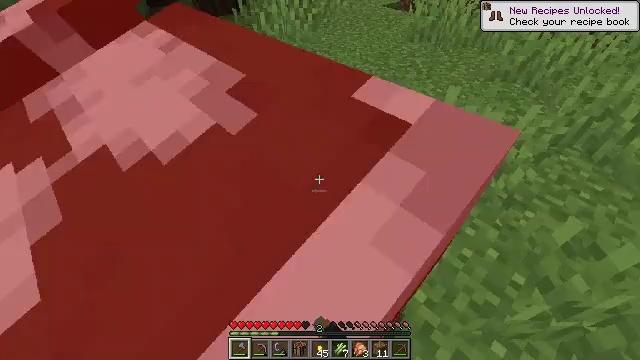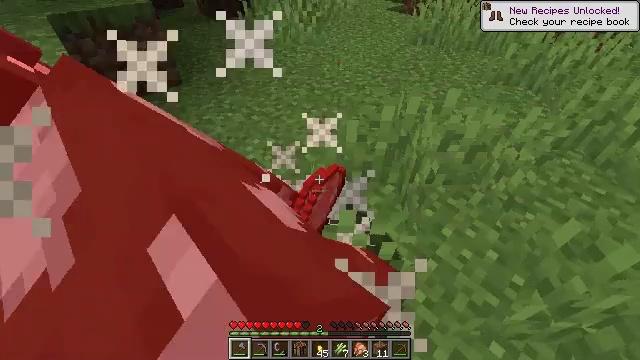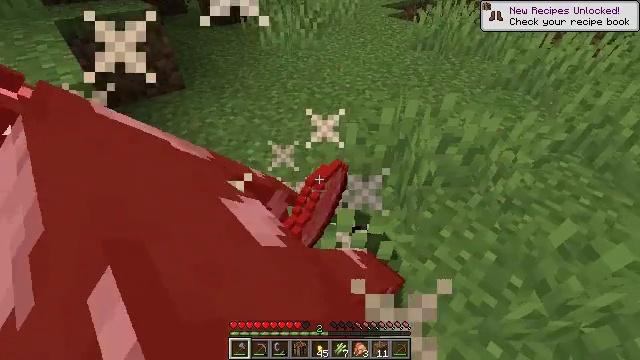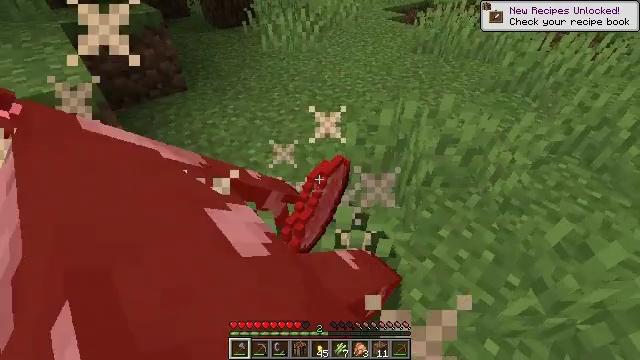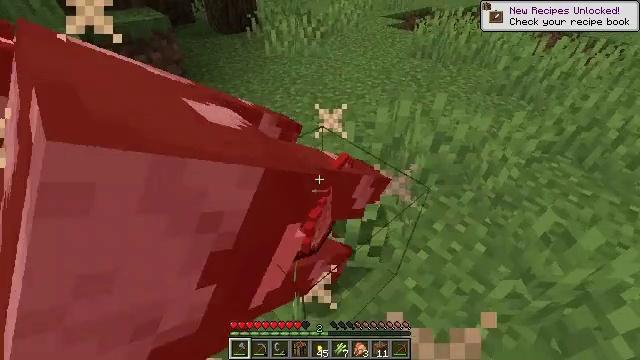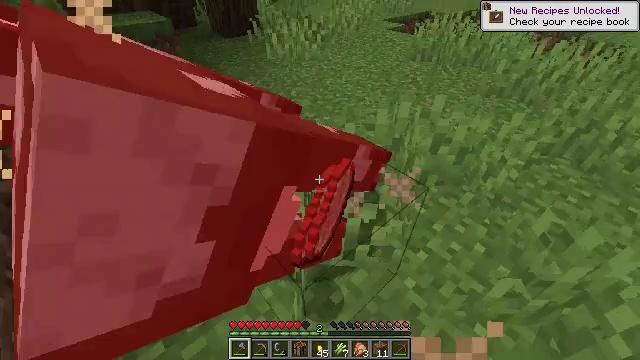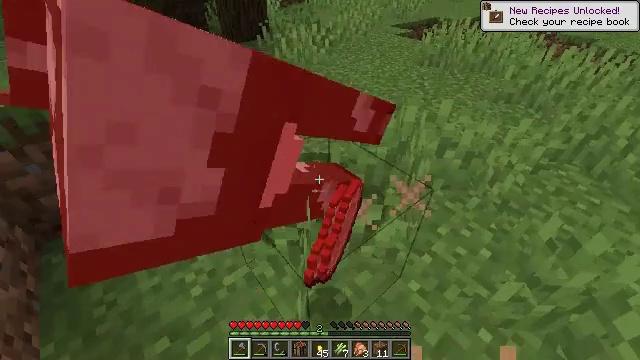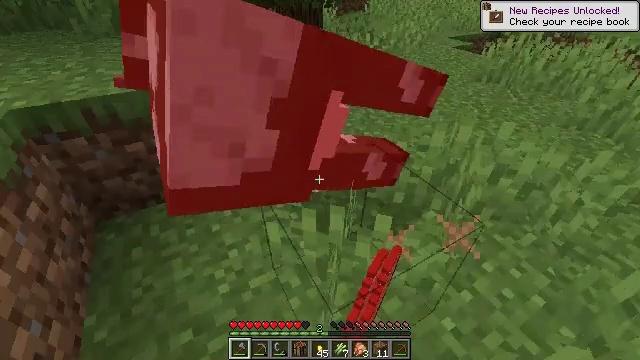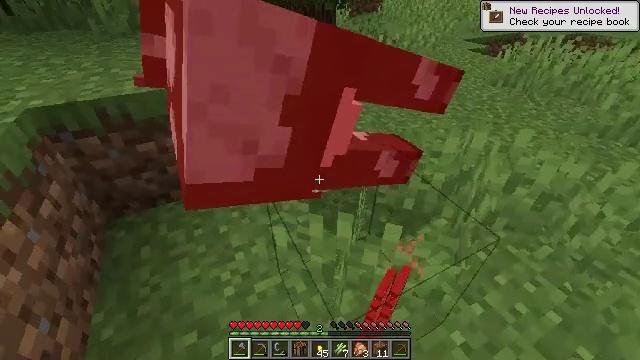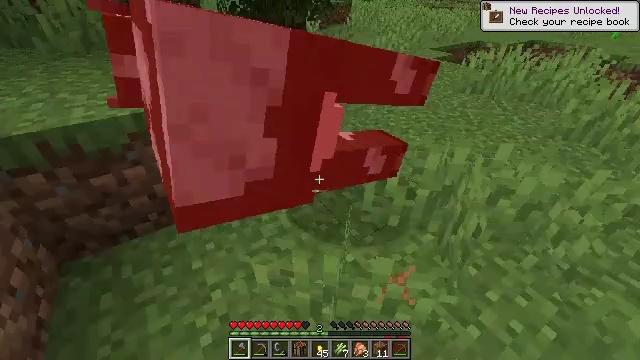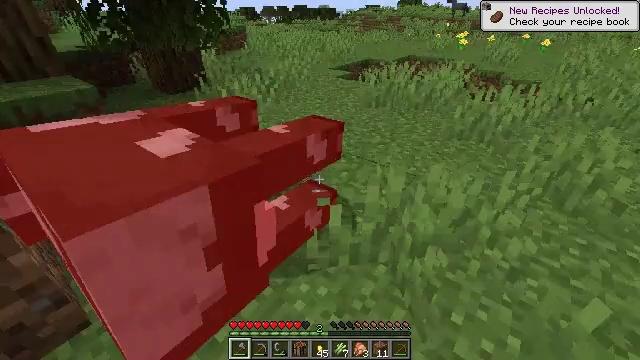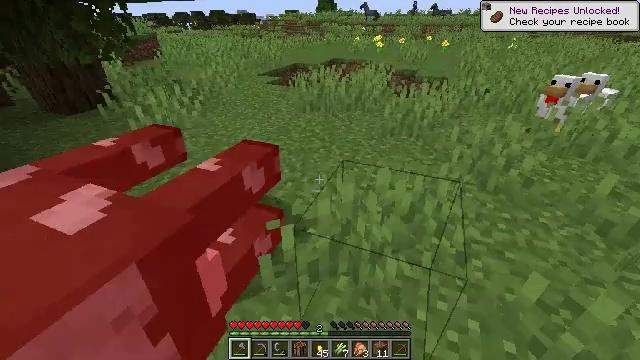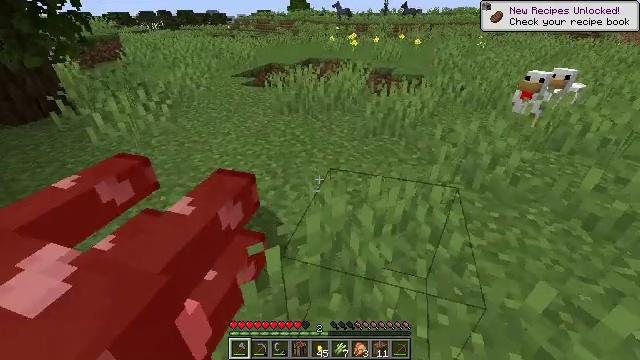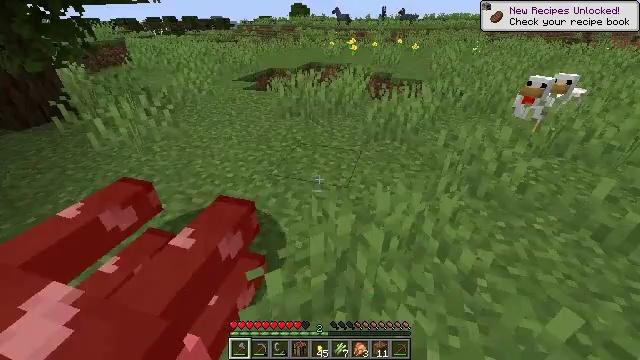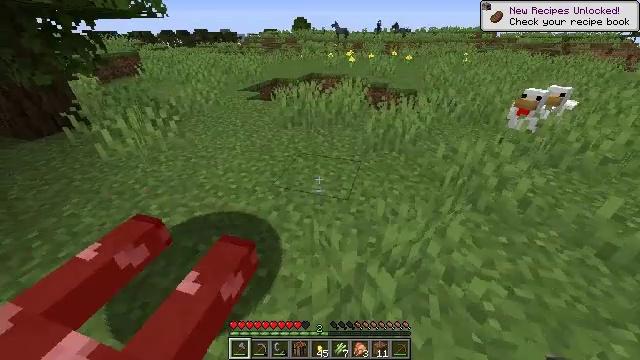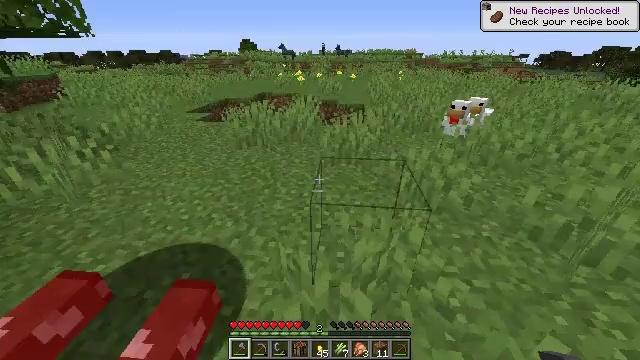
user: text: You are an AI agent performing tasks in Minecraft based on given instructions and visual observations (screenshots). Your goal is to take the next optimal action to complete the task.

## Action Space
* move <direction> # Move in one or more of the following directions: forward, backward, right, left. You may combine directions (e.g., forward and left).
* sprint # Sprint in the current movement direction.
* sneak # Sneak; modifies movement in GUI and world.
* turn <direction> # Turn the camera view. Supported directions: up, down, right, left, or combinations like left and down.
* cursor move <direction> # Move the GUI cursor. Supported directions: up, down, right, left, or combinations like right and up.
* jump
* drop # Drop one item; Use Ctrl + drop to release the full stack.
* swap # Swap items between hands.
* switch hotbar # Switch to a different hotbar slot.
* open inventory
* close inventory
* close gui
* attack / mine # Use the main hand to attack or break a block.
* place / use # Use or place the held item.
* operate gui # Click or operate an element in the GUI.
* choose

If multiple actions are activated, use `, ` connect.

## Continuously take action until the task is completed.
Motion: motion action
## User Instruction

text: Remove beef from the inventory.
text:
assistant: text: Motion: attack / mine
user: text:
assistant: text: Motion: turn up
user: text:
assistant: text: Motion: no_op
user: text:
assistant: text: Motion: turn up
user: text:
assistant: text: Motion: no_op
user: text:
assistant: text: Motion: turn left
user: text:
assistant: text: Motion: move forward, turn left and up
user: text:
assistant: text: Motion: move forward, turn left
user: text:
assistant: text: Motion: move forward, turn right and up
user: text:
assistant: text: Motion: move forward, turn right and up
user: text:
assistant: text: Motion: move forward, turn right
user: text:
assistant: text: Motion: move forward, sprint, turn right
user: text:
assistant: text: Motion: move forward
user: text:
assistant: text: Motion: no_op
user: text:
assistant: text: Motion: turn right and up
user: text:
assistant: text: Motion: turn right
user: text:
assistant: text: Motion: turn right
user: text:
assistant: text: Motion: no_op
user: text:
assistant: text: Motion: no_op
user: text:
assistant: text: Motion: open inventory
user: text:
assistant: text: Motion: open inventory
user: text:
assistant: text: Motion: no_op
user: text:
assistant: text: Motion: no_op
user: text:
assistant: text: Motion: cursor move right
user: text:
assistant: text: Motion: cursor move right and up
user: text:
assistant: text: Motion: cursor move right
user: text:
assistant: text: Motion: no_op
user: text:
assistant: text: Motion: cursor move right and down
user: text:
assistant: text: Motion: cursor move right and down
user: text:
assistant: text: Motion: no_op